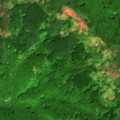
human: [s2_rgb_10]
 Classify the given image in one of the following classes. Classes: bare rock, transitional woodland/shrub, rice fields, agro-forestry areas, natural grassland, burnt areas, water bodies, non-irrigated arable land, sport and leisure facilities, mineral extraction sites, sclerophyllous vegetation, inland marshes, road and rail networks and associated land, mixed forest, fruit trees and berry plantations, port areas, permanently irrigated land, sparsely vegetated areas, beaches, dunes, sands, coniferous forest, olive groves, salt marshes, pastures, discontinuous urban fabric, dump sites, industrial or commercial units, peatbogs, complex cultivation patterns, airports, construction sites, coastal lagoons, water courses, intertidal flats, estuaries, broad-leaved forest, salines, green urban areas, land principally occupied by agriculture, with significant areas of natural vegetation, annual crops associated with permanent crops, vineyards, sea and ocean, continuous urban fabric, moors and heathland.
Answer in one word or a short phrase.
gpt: broad-leaved forest, mixed forest